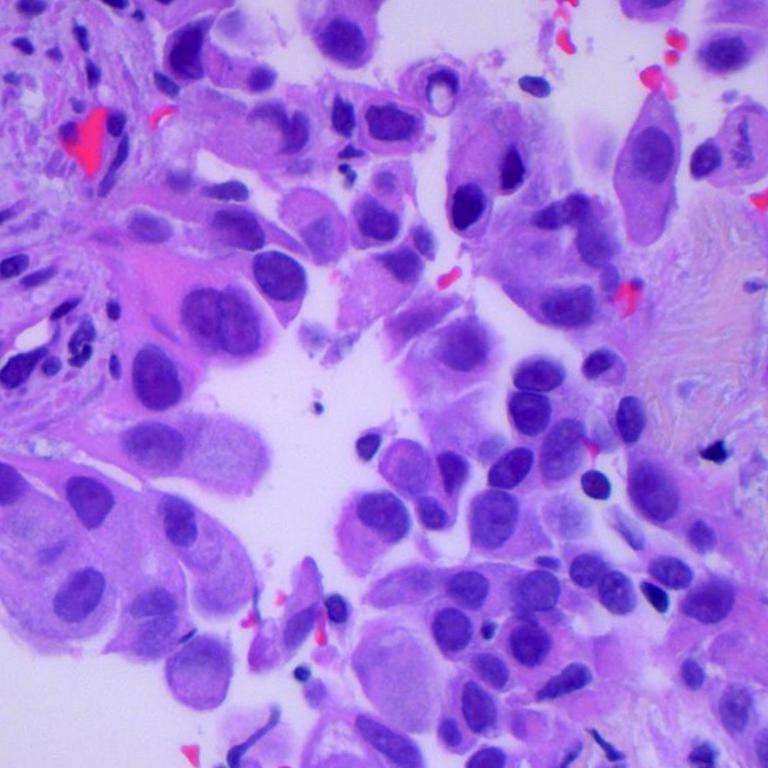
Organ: lung
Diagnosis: adenocarcinomas